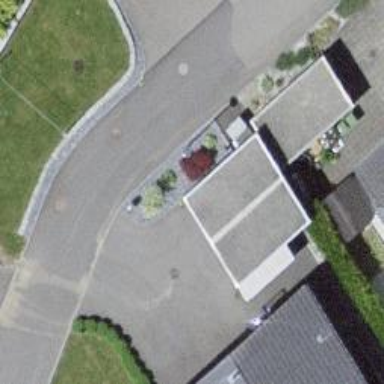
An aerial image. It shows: Garage building.